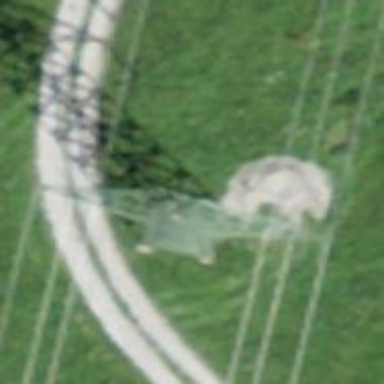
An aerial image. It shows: Power tower.